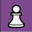
Piece: wP